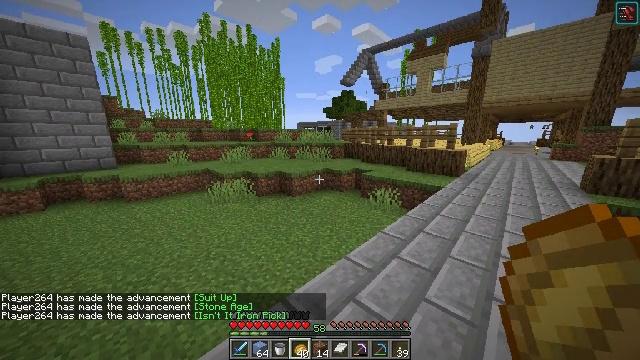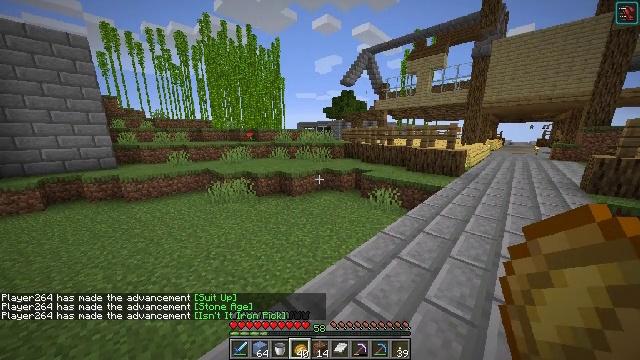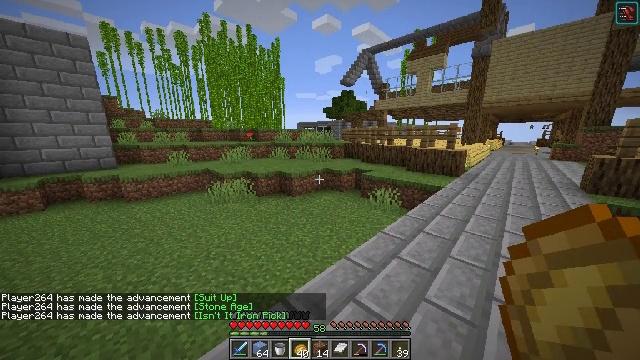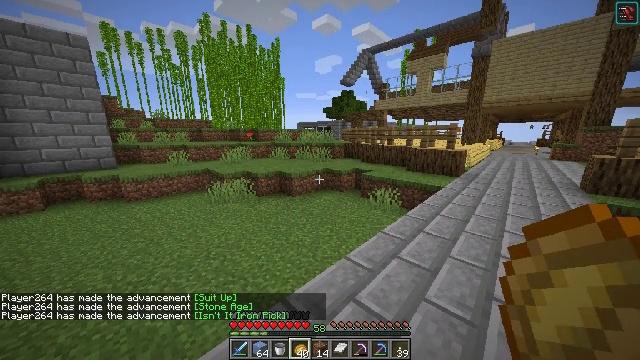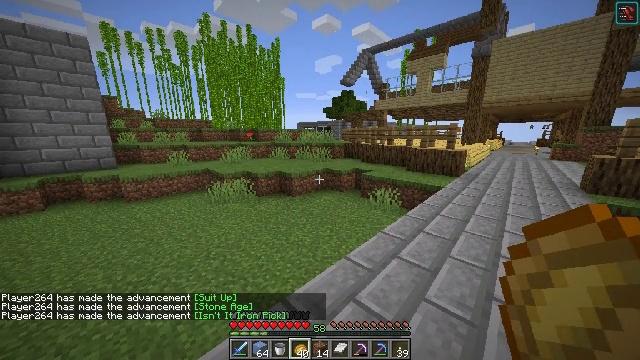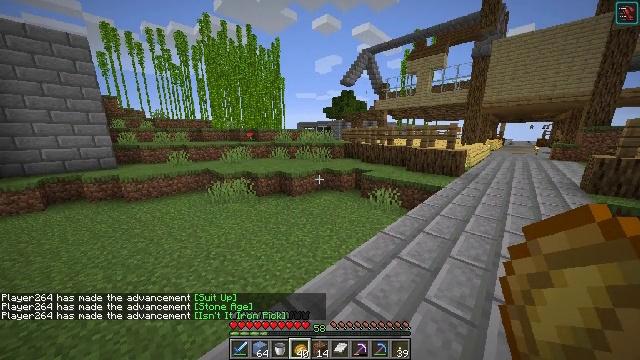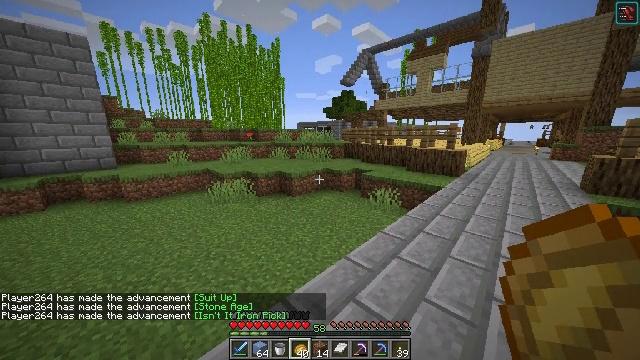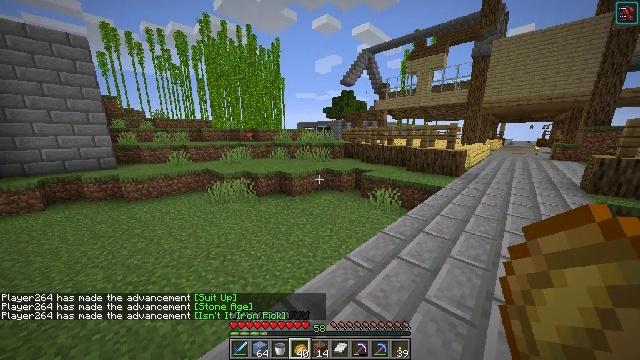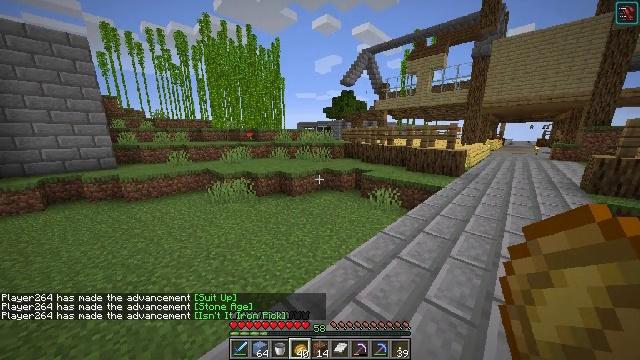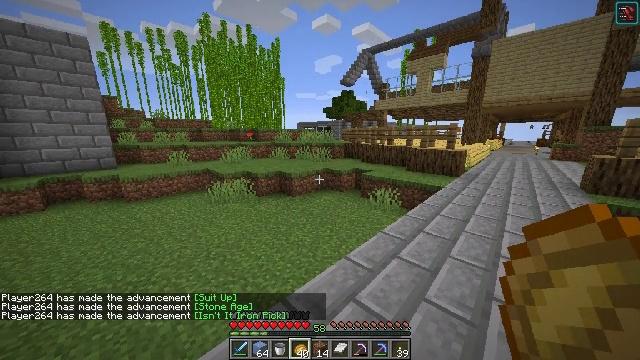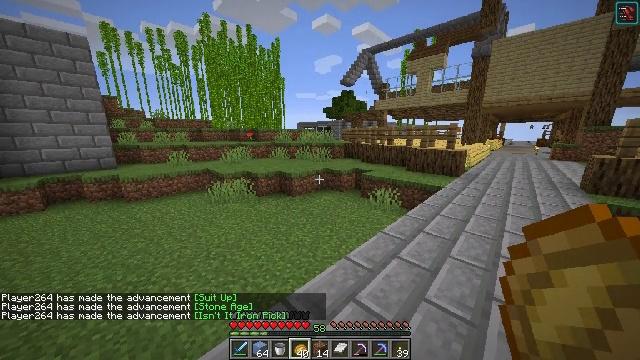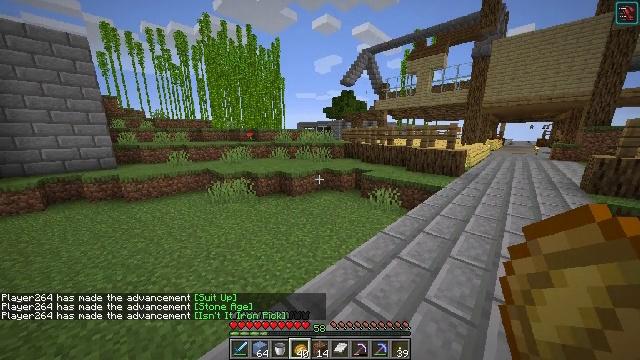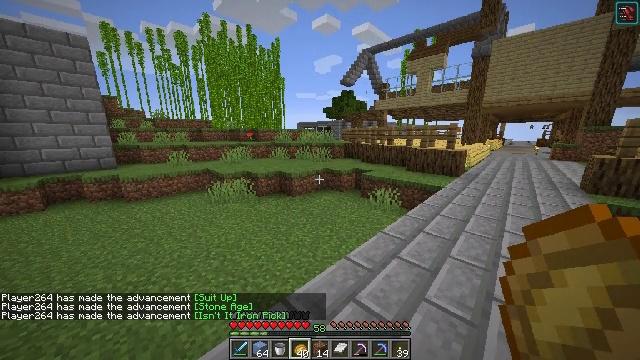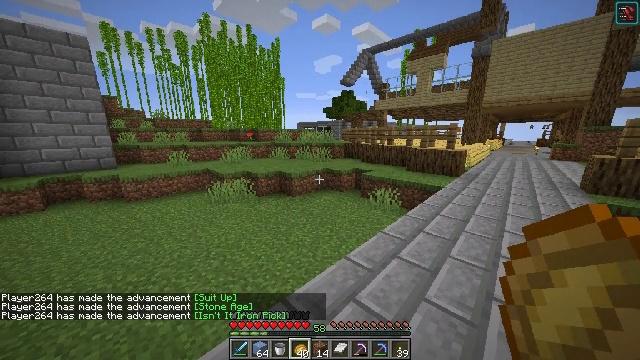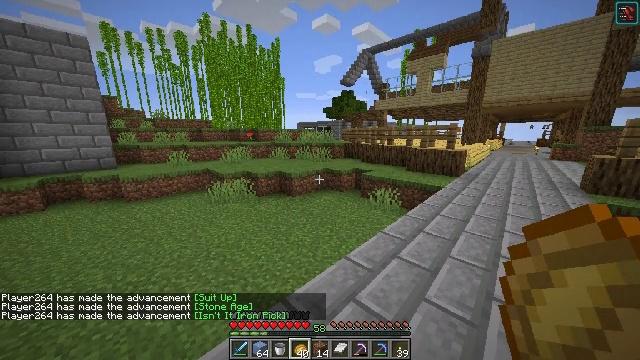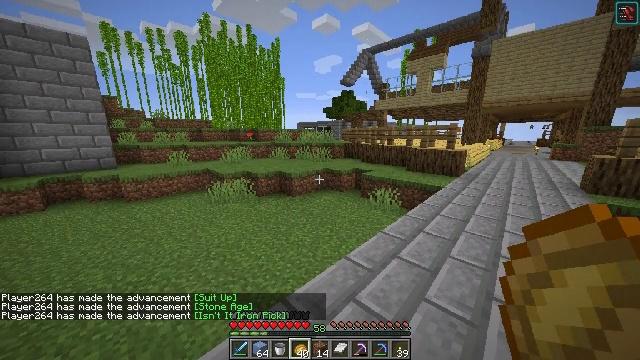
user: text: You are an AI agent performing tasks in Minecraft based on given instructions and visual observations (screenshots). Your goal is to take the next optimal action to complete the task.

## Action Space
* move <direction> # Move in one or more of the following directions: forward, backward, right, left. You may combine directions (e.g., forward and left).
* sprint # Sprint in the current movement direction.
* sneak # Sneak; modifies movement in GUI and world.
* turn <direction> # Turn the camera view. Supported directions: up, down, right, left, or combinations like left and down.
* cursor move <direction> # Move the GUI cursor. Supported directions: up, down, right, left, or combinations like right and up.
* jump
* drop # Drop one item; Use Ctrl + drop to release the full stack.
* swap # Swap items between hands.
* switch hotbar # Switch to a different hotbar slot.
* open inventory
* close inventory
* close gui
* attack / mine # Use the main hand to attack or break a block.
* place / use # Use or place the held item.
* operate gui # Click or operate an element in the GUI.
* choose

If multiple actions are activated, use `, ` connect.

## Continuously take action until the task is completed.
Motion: motion action
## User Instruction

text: Interact with the crafting table to form packed ice.
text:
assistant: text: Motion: no_op
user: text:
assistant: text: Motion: no_op
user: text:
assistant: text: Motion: no_op
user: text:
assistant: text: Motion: no_op
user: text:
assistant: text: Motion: no_op
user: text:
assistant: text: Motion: no_op
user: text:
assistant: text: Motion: no_op
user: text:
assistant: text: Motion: no_op
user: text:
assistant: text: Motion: no_op
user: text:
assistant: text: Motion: no_op
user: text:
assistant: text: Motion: no_op
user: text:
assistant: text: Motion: no_op
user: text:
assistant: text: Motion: no_op
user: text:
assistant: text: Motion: no_op
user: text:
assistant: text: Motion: no_op
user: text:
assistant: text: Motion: no_op
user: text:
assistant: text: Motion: no_op
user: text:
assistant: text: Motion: no_op
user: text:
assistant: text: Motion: no_op
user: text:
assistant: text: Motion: no_op
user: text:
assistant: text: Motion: no_op
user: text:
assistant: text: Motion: no_op
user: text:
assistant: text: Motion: no_op
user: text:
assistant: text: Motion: no_op
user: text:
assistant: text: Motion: no_op
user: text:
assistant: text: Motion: no_op
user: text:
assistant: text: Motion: no_op
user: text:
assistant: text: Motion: no_op
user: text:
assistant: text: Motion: no_op
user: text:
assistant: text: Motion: no_op